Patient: sex F, age 28
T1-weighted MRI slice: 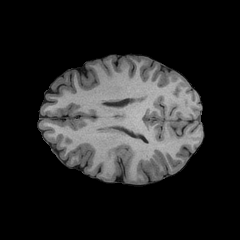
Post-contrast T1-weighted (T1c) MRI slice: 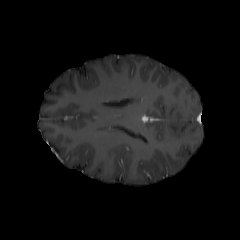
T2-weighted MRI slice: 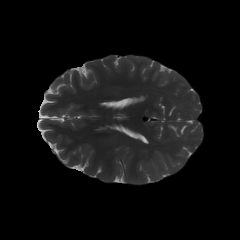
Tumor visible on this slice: no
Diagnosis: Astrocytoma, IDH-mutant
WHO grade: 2